Question: this is the result of pnotify after I included the following files: 'prettify.js' && 'prettify.css' && 'jquery.pnotify.default.css' && 'jquery.pnotify.default.icons.css' && of course 'jquery.pnotify.js'

am I missing something ?
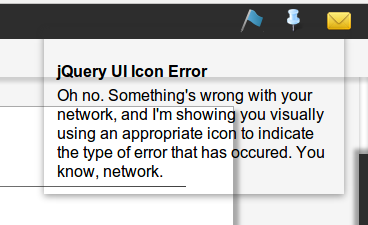
Answer: Try to include these files 'bootstrap.css' and 'bootstrap.js'